Question: Has anybody been in or has seen a kind of "Surgical Team" as described in The Mythical Man Month? Have you heard of somebody actually implementing "Mill's Proposal"?
There is a lot of detail about the various roles in the book itself, but for those who haven't read the book, I found a <URL> which give a good summary. I've quoted the roles from the website below:
> - The is the chief programmer and the el-presidente of the whole
team. He produces all the
specifications, codes the entire
system the team is responsible for,
tests it, and drafts its supporting
documentation.- The is the surgeon's assistant. His main purpose is to
share in the thinking about design
issues - to serve as a sounding board,
as it were. The copilot represents the
team in meetings with other teams. He
knows the code intimately, and serves
as insurance in case of disaster to
the surgeon.- The supports the surgeon and builds specialized utilities and
tools as may be required by his
surgeon. Each team has its dedicated
toolsmith in addition to any central
services provided by the rest of the
project infrastructure. The tester is
responsible for maintaining test cases
for testing the surgeon's work as he
writes it. He is both an adversary who
devises test cases to measure against
the formal specs and devises test data
to be used in debugging.- The , which can serve several surgeons, I a widely consulted
specialist who delights in the mastery
of the intricacies of the programming
languages and the operating systems
upon which the software must perform. - The handles money, people, space, and machines. The
surgeon is the ultimate boss, with the
last word on all these issues, but the
day to day management of the issues
and interfacing with the
administrative machinery of the
project is the role of a professional
administrator. One administrator may
serve more than one team.- The edits and revises the documentation as drafted or dictated
by the surgeon and oversees the
mechanics of its production.- The , trained as a secretary, is responsible for
maintaining all the machine-readable
and human-readable technical records
generated by the team. All the filing
and indexing is the responsibility of
the program clerk.- The handle the project correspondence and non-project files.
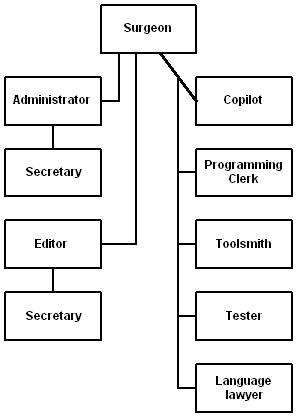
Answer: We did use the surgical team approach of Brooks' at a startup we set up about 10 years ago. We were five people at the company plus a few others at the uni lab supporting us. The experience was technically great, but it didn't last long for business reasons. :-)